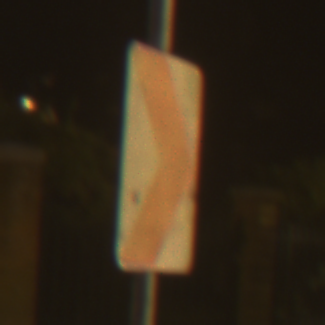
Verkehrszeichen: RichtungstafelnInKurvenKleinLinks
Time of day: Night
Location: Outdoor (Urban)
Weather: Clear
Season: NotSpecified
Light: Artificial